Question: using \Zend\Barcode (ZF 2.3.1) I'm not able to produce a readable barcode.
I've attached the picture generated (inside a PDF) by Zend Framework's tool.

The original text was '00000001C' and the factory is 'code39'. I've tried with 'code128' but same problem.
For some reason, my Motorola LS2208 can not recognize this barcode.
The specs of this scanner tells it should !
An other strange thing is all "code 39" or "code 128" generated on <URL> are different from the ones produced by ZF.
I'm quite new to barcode generation and I just don't have any clue of what are the possible reason of this to fails. Can someone bring me some light here ?
Is the generated barcode correct, at least ?
The ZF documentation about specific renderers is very light...
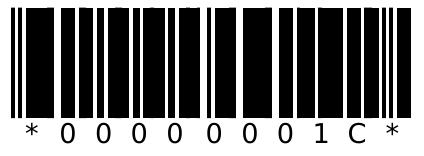
Answer: OK, I finally found an answer to this.
First, I was generating barcodes with a width of 2cm.
This is really too tiny for 9 characters using the code 39 symbols.
The screenshot I've taken was made zooming on the PDF ; it shows a code where vertical bars were overlapping themselves.
Basically the solution is : NEVER EVER provide a 'factor' value lower than 1 to 'BarcodeZF::factory()', because this is what have makes bars overlap.